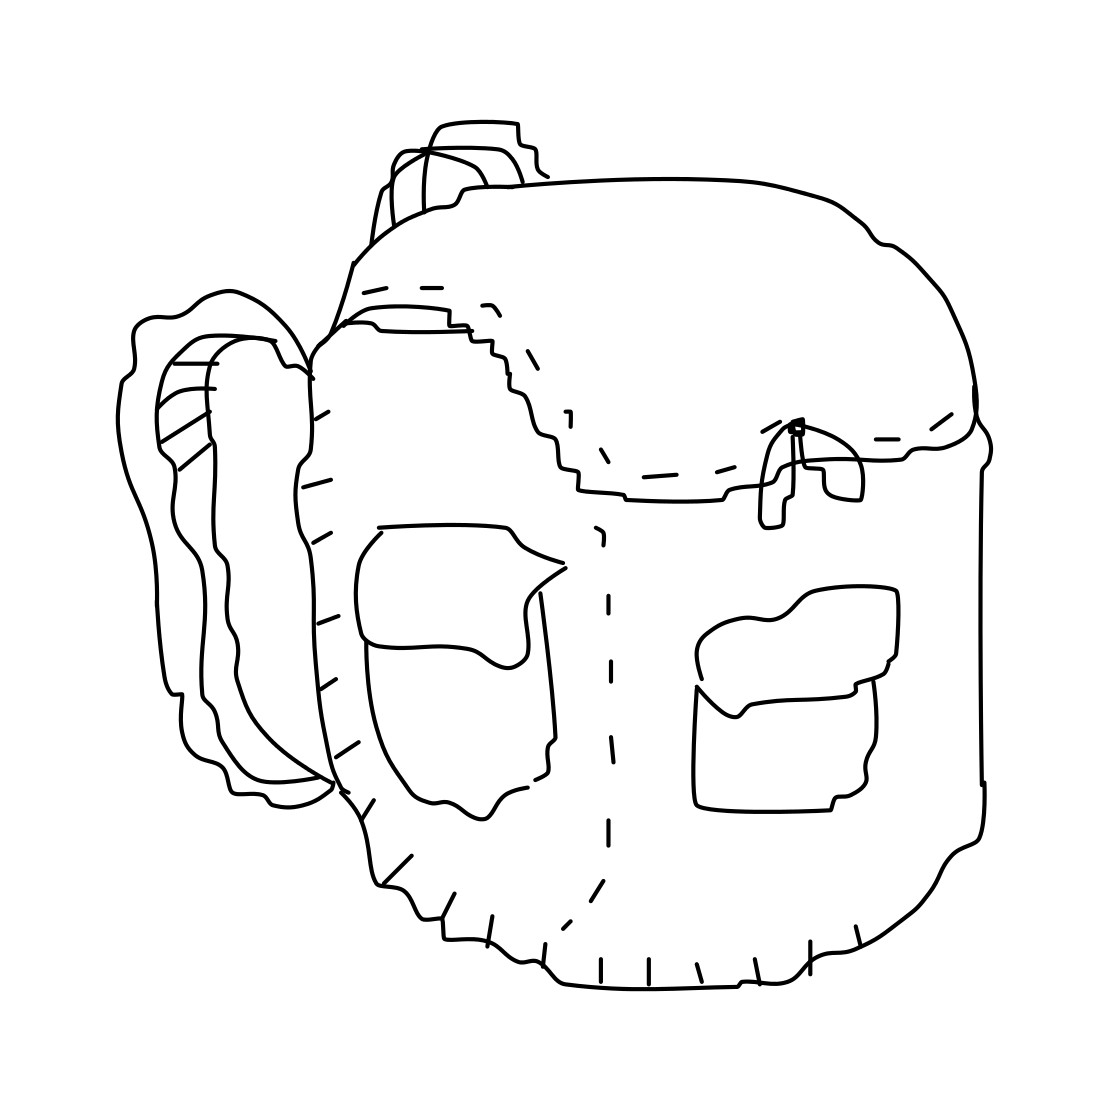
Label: backpack